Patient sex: M
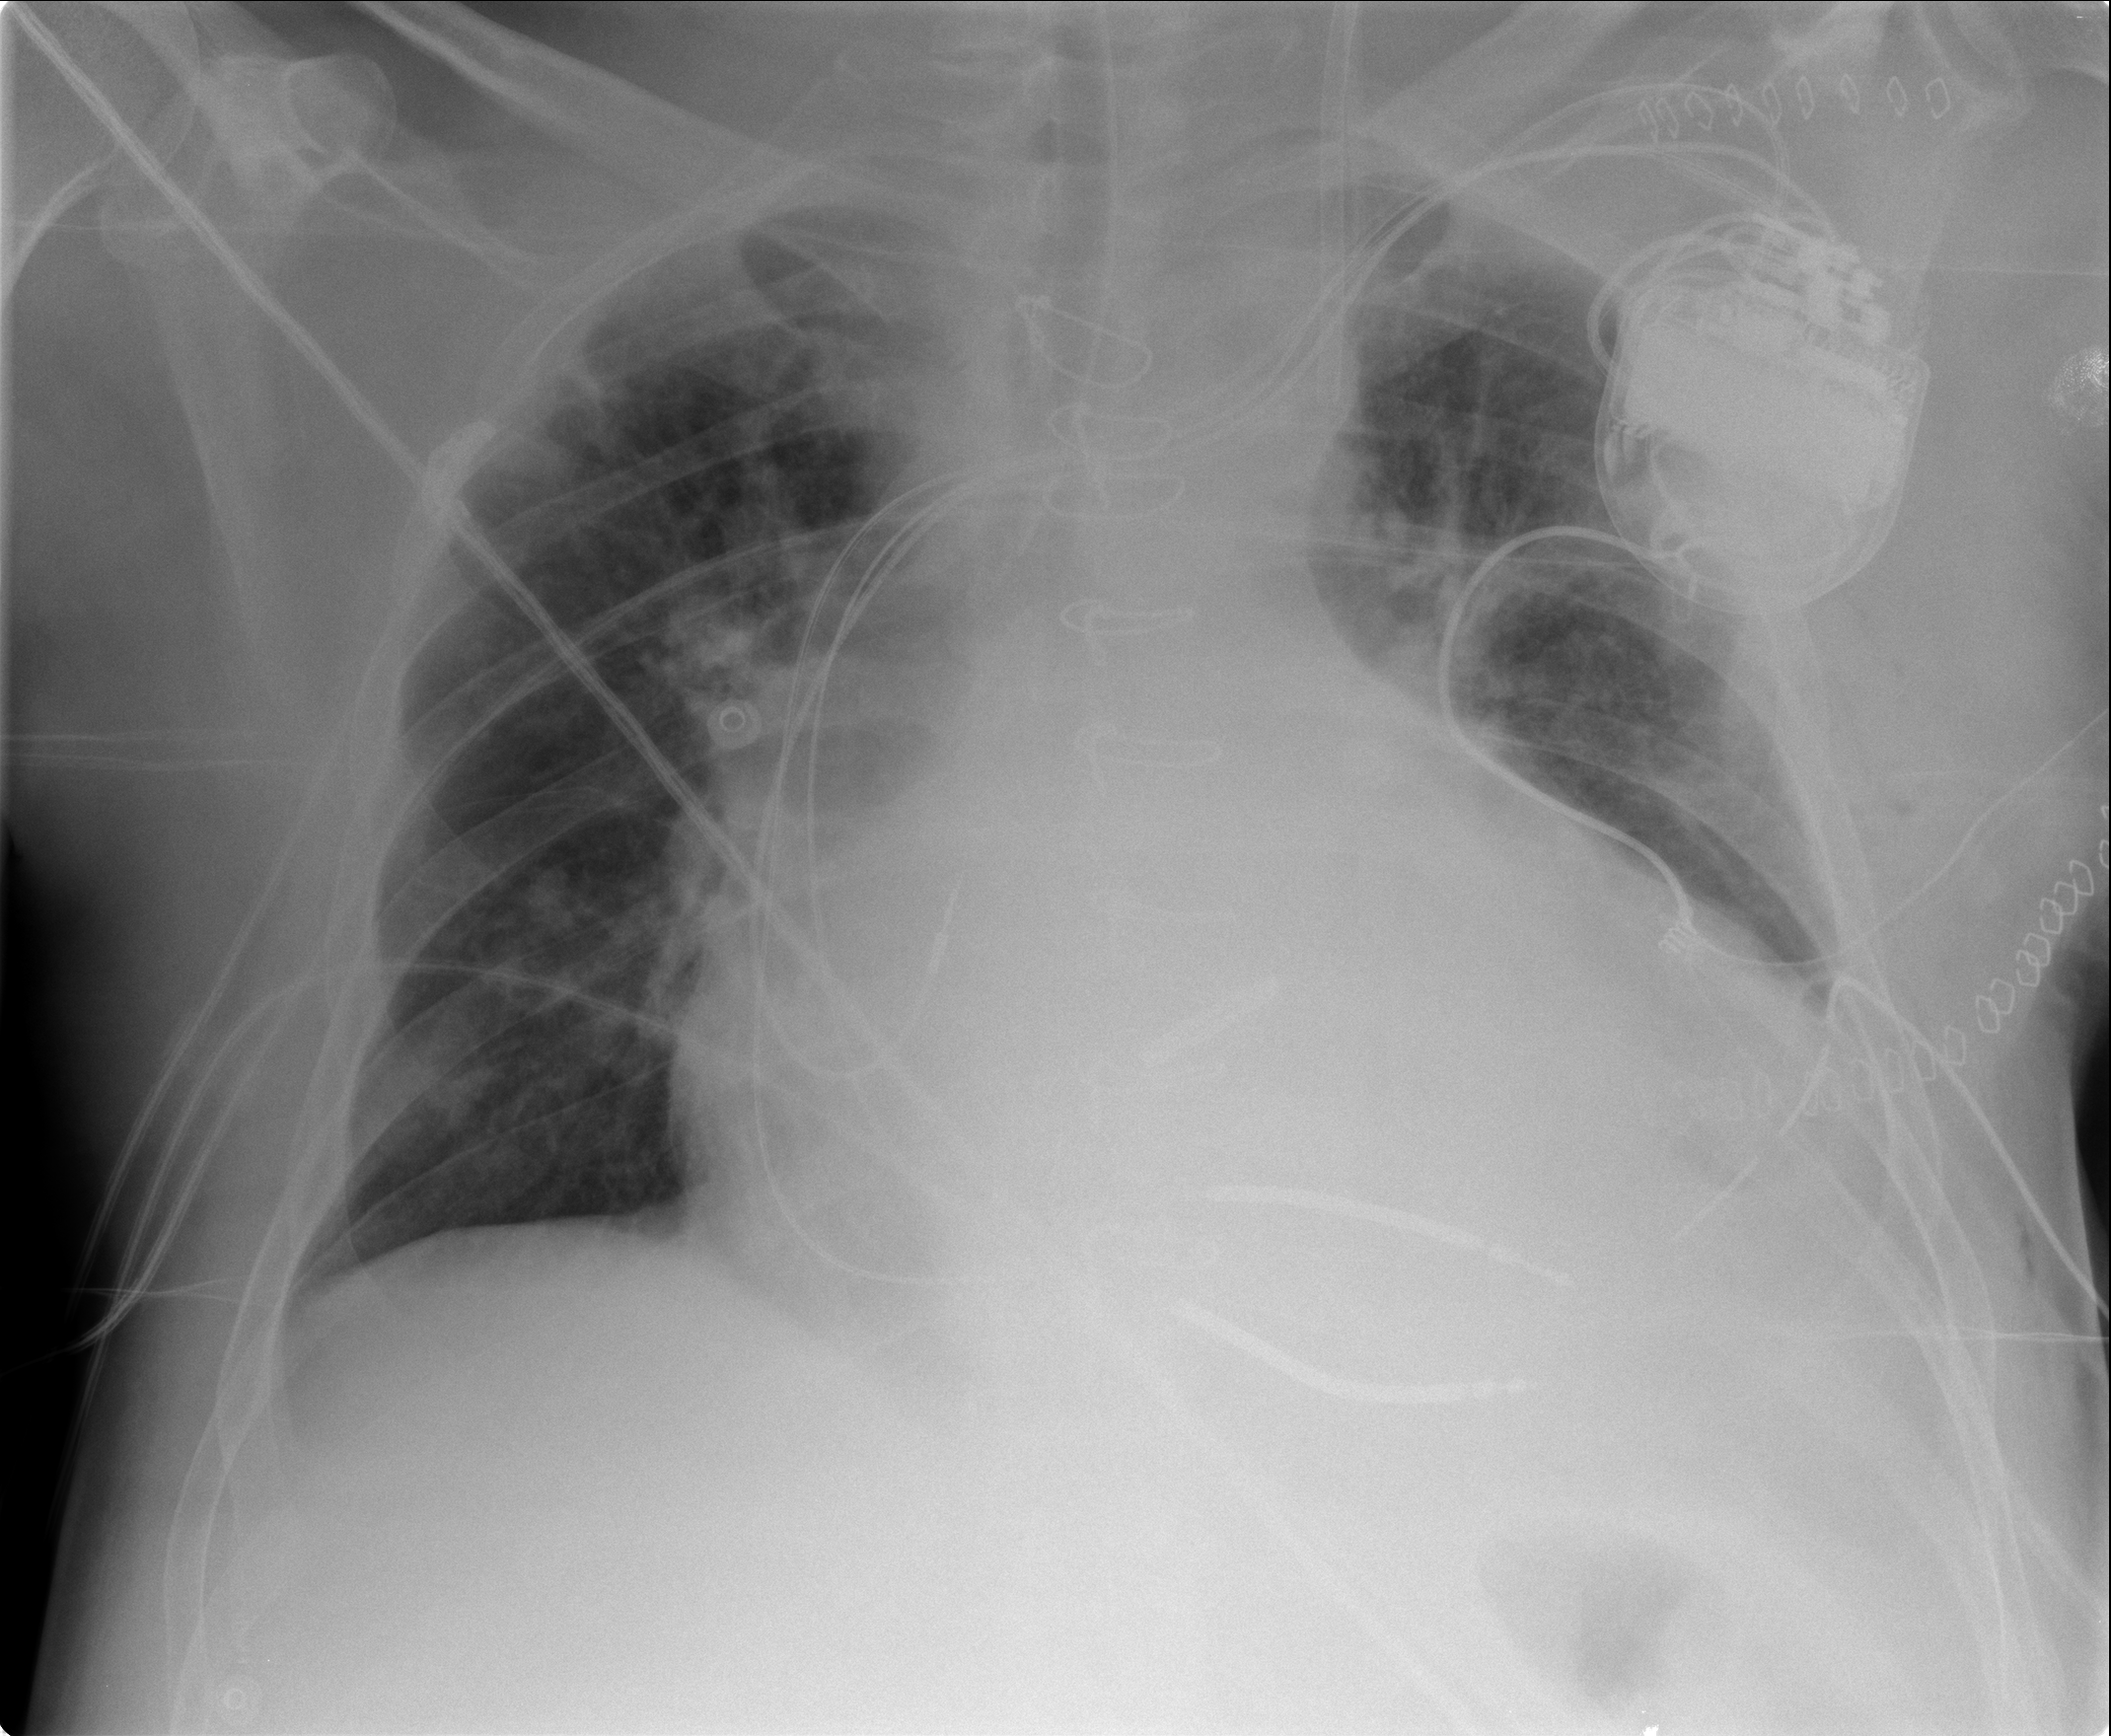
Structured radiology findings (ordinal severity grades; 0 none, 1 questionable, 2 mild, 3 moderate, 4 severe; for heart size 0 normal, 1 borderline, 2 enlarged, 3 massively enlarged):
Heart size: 3
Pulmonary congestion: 2
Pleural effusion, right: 0
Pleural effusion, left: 2
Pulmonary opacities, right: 0
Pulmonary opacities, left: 0
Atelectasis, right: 0
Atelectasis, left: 2